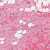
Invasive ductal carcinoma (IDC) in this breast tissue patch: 0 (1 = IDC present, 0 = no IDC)